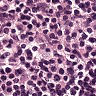
Metastatic tissue present: no